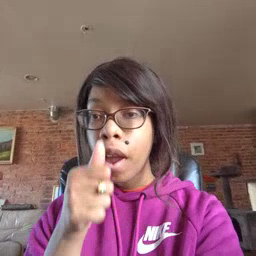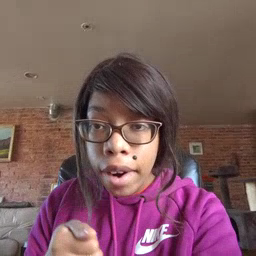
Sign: hide